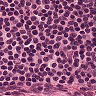
Metastatic tissue present: no